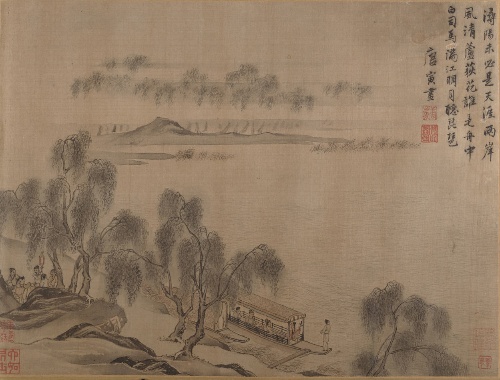
Artist: Tang Yin
Artist bio: Chinese, 1470–1524
Object type: Album leaves mounted as a handscroll
Classification: Paintings
Medium: Eight album leaves mounted as a handscroll; ink and color on silk
Culture: China
Period: Ming dynasty (1368–1644)
Dimensions: Image (All leaves): 12 3/4 x 162 7/8 in. (32.4 x 413.7 cm)
Overall with mounting: 13 1/16 x 306 5/16 in. (33.2 x 778 cm)
Image (Leaf 1): 12 3/4 x 17 in. (32.4 x 43.2 cm)
Image (Leaf 2): 12 3/4 x 17 in. (32.4 x 43.2 cm)
Image (Leaf 3): 12 3/4 x 16 7/8 in. (32.4 x 42.9 cm)
Image (Leaf 4): 12 3/4 x 16 3/4 in. (32.4 x 42.5 cm)
Image (Leaf 5): 12 3/4 x 16 7/8 in. (32.4 x 42.9 cm)
Image (Leaf 6): 12 3/4 x 16 13/16 in. (32.4 x 42.7 cm)
Image (Leaf 7): 12 3/4 x 16 7/8 in. (32.4 x 42.9 cm)
Image (Leaf 8): 12 3/4 x 16 7/8 in. (32.4 x 42.9 cm)
Department: Asian Art
Credit line: Ex coll.: C. C. Wang Family, Gift of Douglas Dillon, 1980
Accession year: 1980
Repository: Metropolitan Museum of Art, New York, NY
Tags: Landscapes|Boats|Human Figures